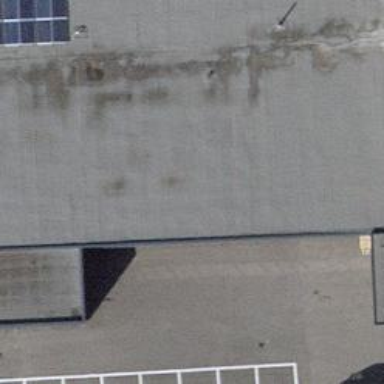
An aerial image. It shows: Car repair shop.